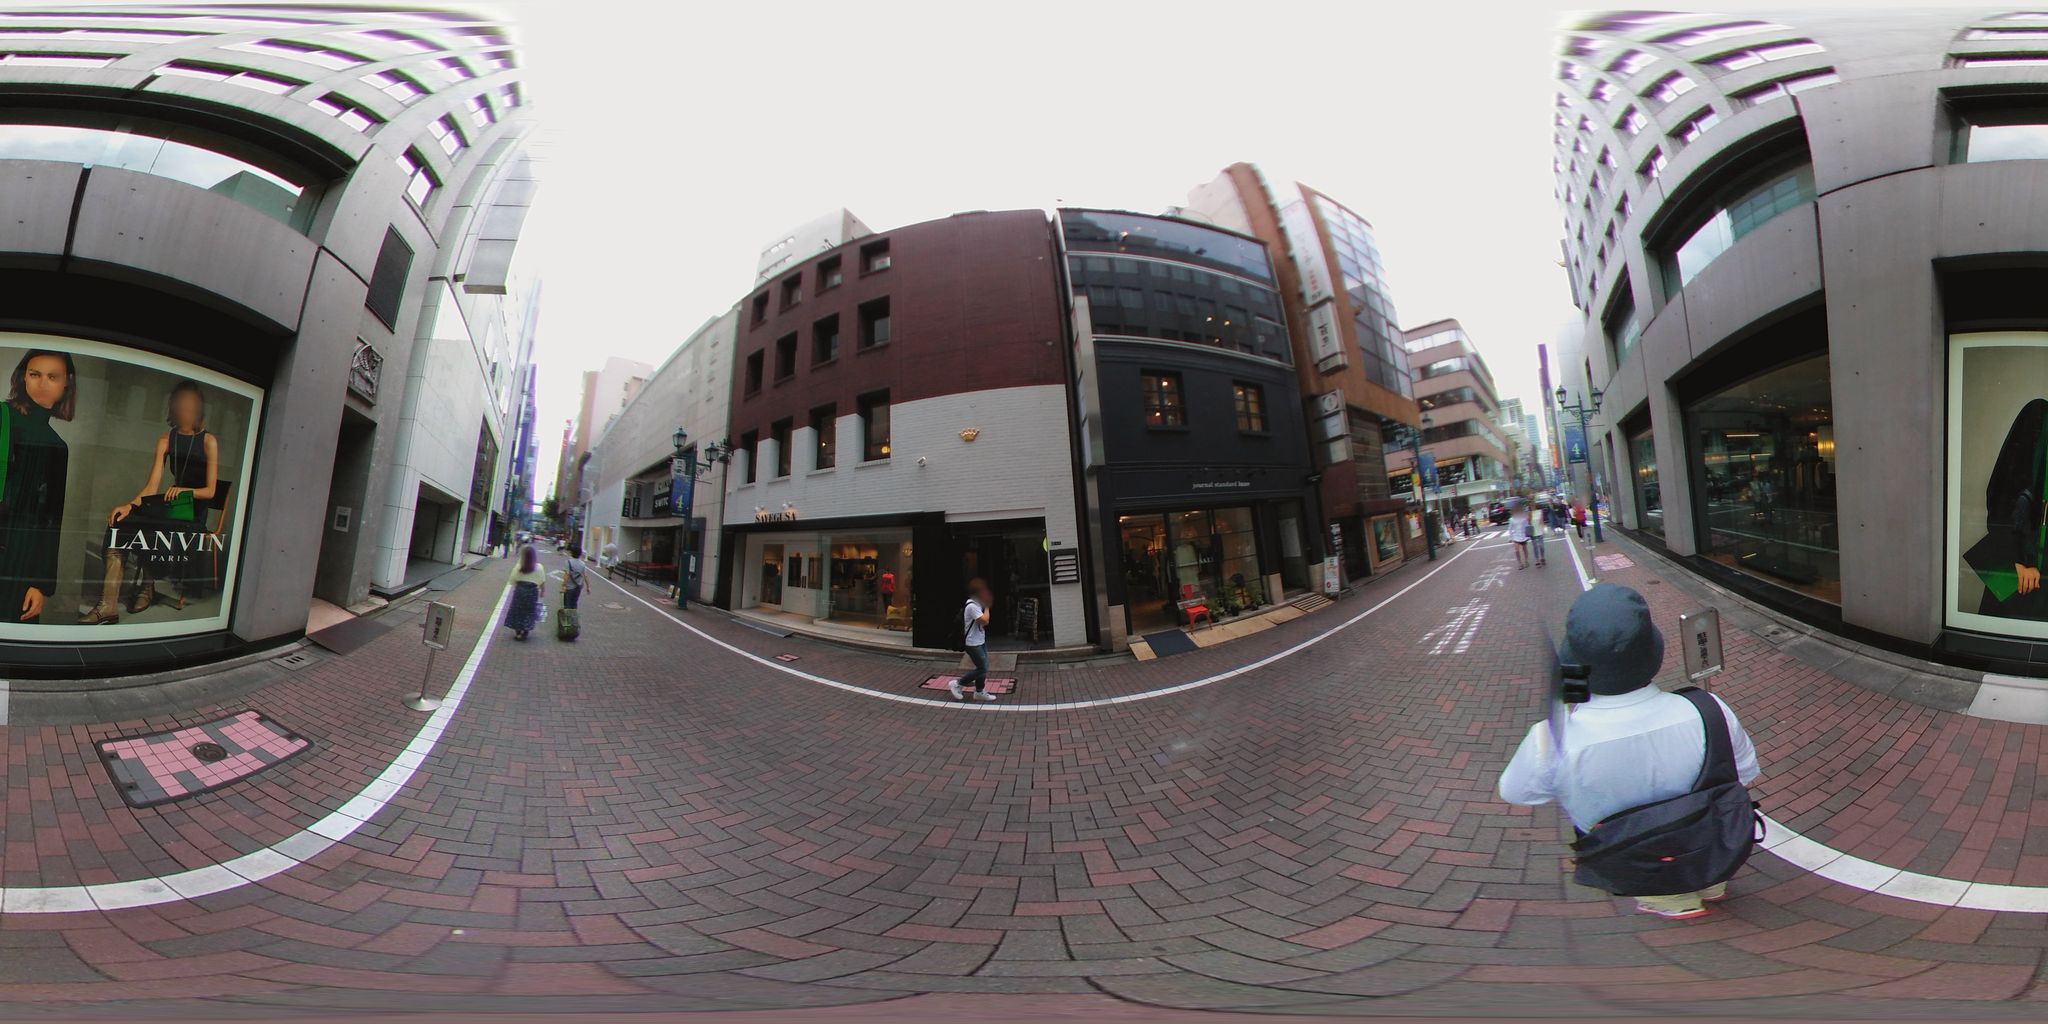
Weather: clear
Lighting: day
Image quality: slightly poor
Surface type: walking surface
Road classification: footway
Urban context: urban centre
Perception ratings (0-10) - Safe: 2.26, Lively: 8.15, Beautiful: 4.66, Boring: 1.54, Depressing: 3.51, Wealthy: 7.01